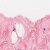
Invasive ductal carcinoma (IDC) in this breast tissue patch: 0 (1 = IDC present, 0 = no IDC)